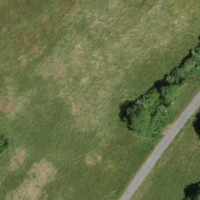
EUNIS habitat code: 52
Species observed at this site:
Prunus spinosa